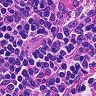
Metastatic tissue present: no